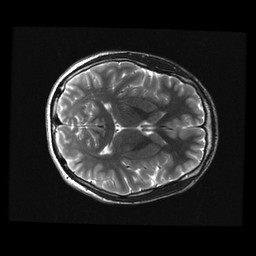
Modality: T2w
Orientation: axial
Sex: male
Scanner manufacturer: ge
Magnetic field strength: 3 T
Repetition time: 5 s
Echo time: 0.1012 s